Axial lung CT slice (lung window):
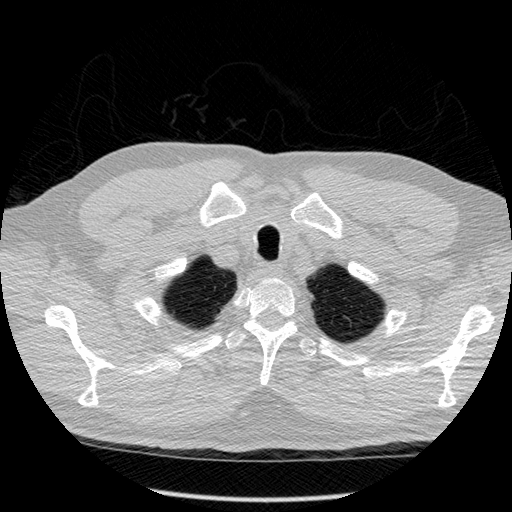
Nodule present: no